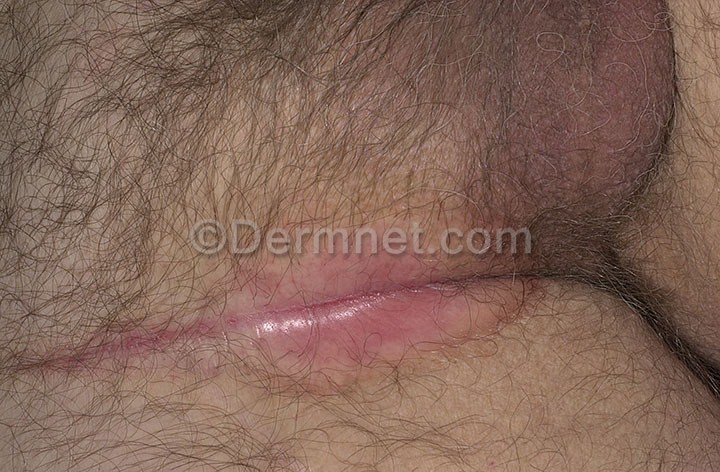
Disease: Tinea Ringworm Candidiasis and other Fungal Infections